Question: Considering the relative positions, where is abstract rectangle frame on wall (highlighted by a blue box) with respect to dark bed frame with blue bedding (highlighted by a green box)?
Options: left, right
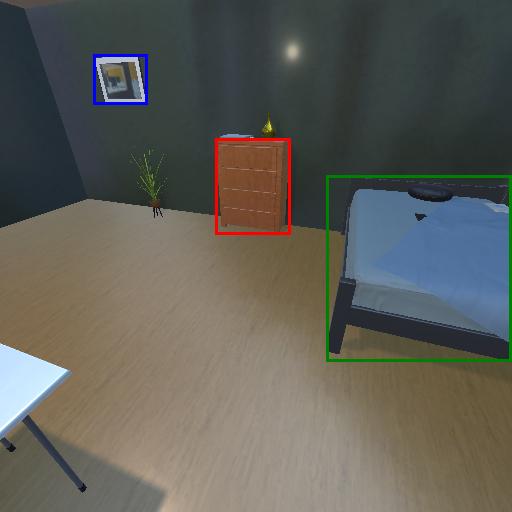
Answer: left